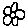
Label: flower